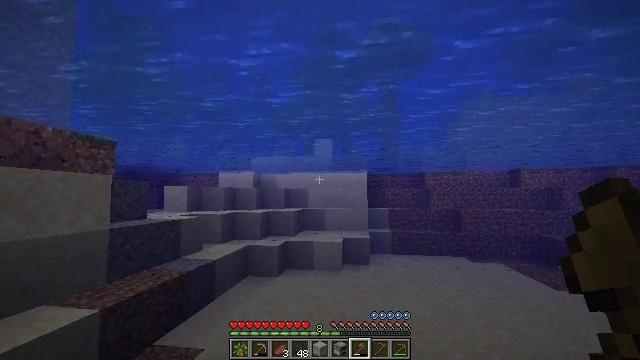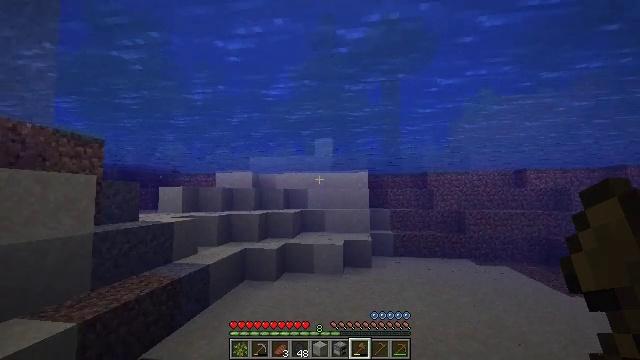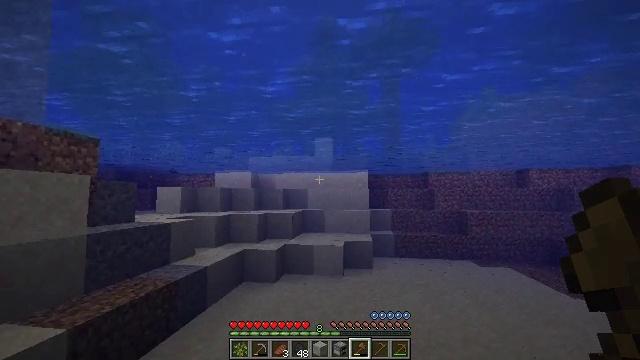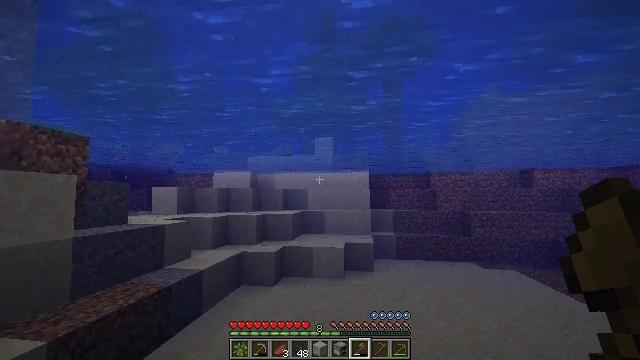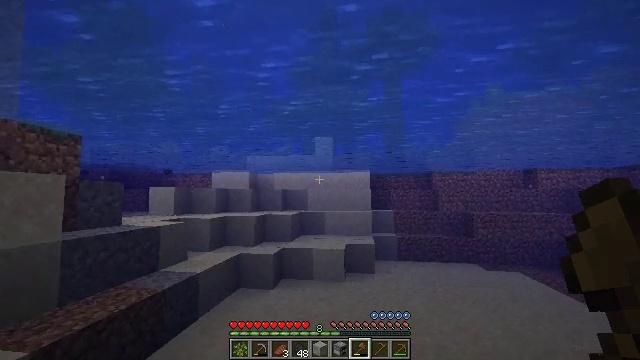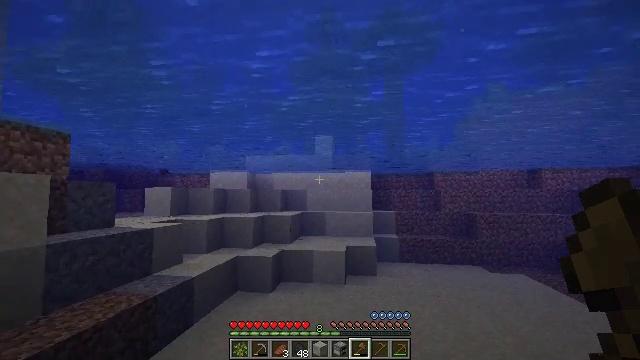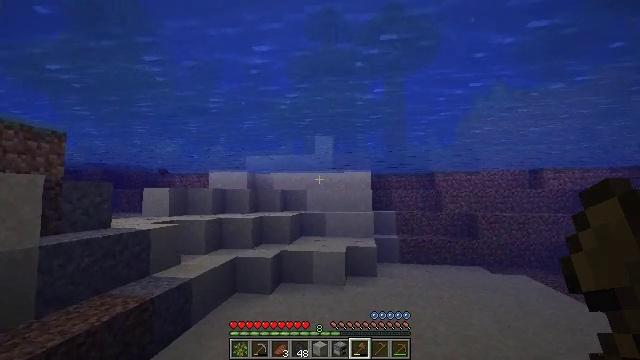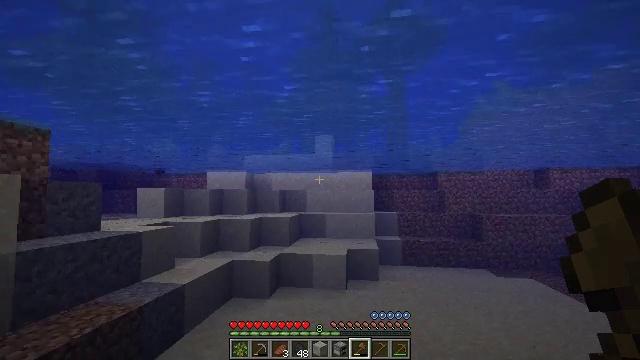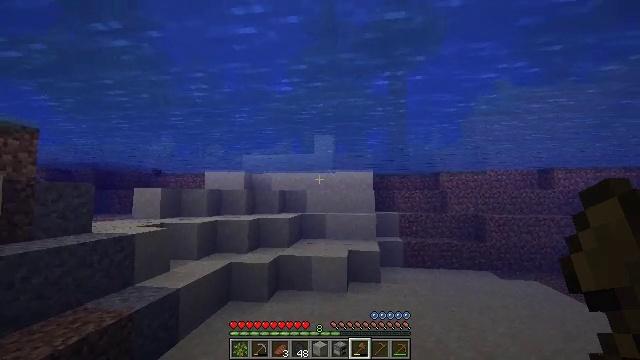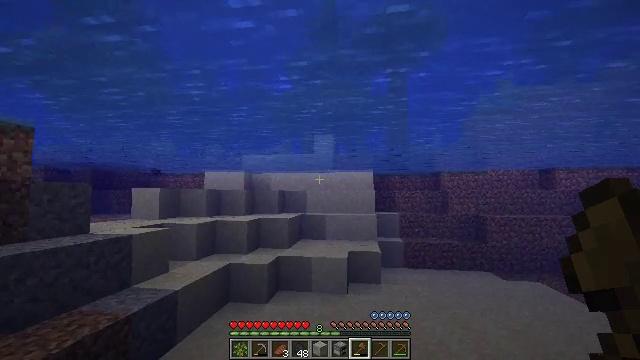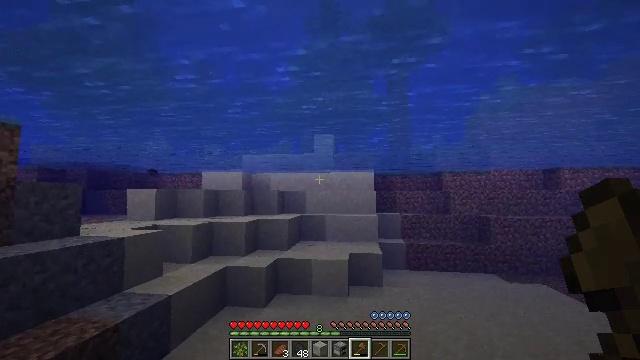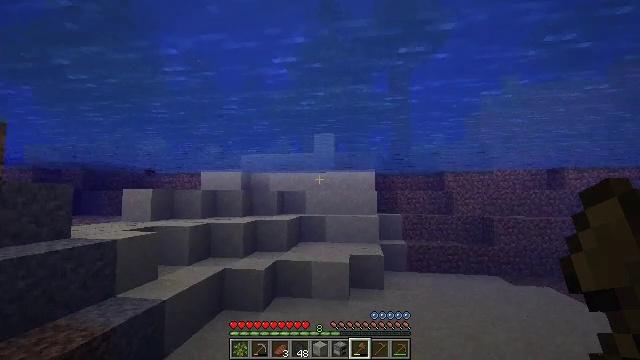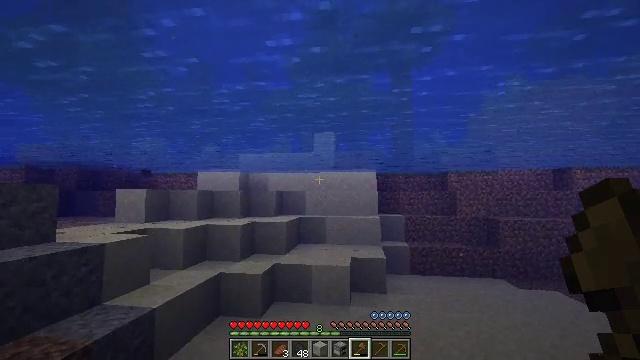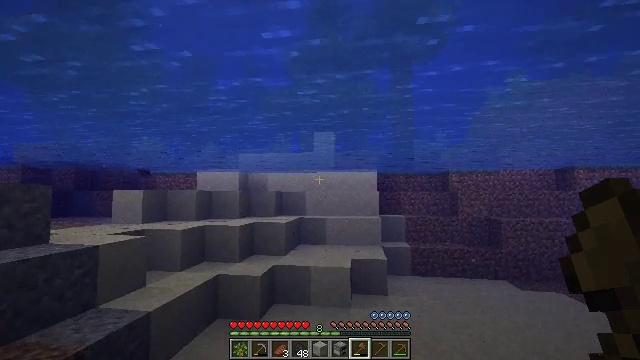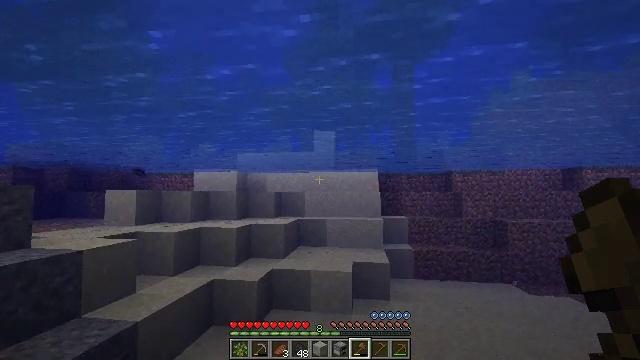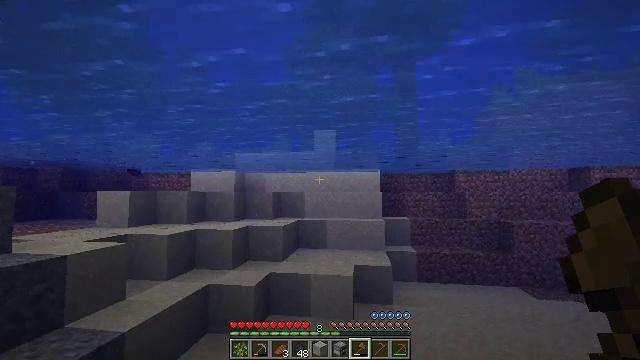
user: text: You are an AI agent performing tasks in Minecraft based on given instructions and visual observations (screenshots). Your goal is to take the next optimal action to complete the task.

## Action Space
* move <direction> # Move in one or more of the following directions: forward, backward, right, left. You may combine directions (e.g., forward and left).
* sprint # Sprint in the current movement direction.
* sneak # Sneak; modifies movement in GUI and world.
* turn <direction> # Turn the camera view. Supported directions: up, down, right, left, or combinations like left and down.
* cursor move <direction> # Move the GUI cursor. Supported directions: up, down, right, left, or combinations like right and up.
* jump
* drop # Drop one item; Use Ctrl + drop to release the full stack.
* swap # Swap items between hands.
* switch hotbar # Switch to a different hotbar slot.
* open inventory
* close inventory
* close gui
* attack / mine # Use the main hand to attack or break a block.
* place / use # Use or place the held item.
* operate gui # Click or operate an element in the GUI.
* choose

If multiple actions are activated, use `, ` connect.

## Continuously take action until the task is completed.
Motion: motion action
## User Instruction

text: Break the sweet berry bush to collect berries.
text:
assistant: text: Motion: move forward
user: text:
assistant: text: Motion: move forward
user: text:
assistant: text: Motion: move forward
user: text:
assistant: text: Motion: move forward
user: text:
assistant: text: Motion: move forward
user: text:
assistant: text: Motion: move forward
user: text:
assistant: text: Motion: move forward
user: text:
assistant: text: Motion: move forward
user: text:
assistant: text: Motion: move forward
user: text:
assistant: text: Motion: move forward
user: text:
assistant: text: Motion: move forward
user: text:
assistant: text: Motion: move forward
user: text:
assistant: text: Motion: move forward
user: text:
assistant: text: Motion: move forward
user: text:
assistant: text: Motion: move forward
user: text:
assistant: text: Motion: move forward
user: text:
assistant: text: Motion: move forward
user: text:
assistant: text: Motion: move forward
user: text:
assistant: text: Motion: move forward
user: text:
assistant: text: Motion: move forward
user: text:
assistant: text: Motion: move forward
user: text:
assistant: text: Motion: move forward
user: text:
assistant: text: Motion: move forward
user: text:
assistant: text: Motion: move forward
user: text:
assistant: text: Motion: move forward
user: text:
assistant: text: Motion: move forward
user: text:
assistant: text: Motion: move forward
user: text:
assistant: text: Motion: move forward
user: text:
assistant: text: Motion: move forward
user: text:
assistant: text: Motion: move forward, turn up